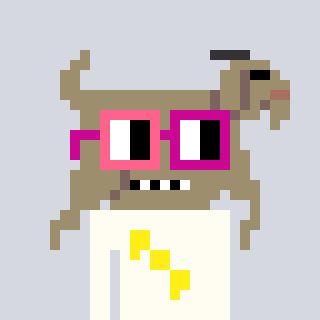
a pixel art character with square pink and red glasses, a goat-shaped head and a grayscale-colored body on a cool background